Field crop: tomato
Growth stage: 1
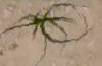
Species: cyperus